The image shows the envelope spectrum of a rolling-element bearing's vibration signal, with the characteristic fault frequencies (BPFO outer race, BPFI inner race, BSF ball, FTF cage) marked as reference lines. Determine the bearing's health state. Answer with exactly one of: normal, inner_race, outer_race, ball.
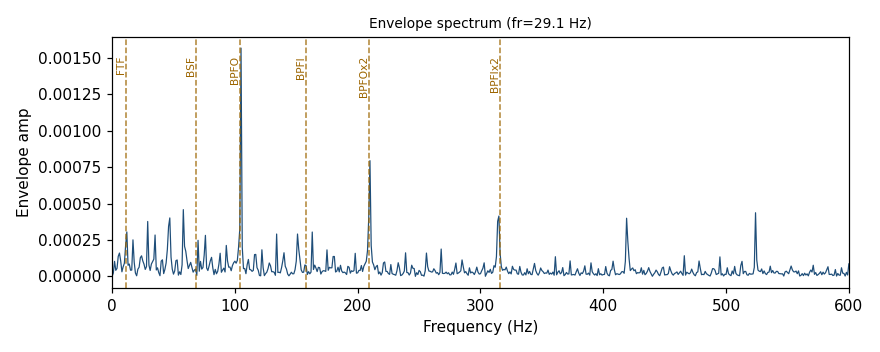
Answer: outer_race